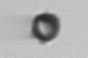
Label: nanoplankton_mix